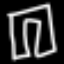
Label: pants